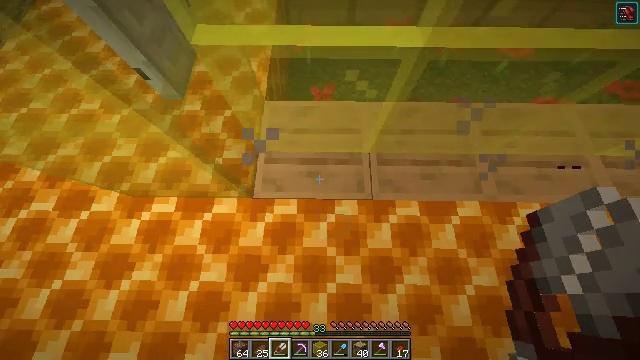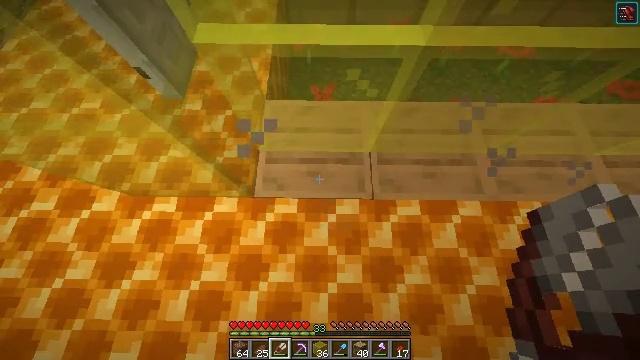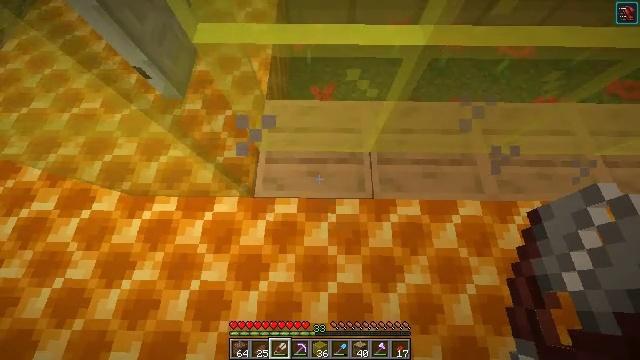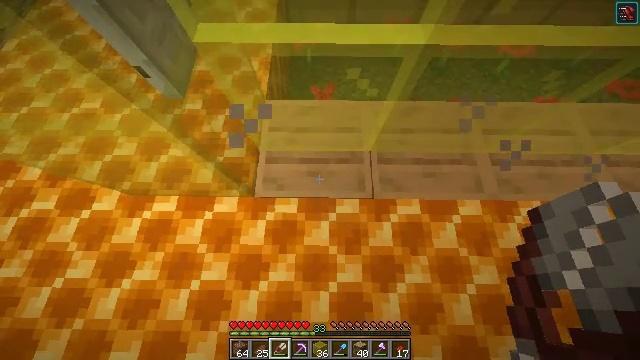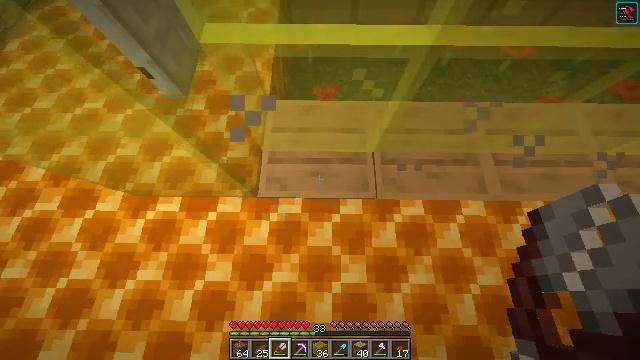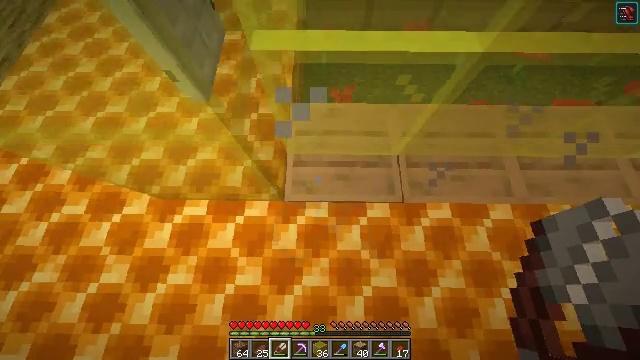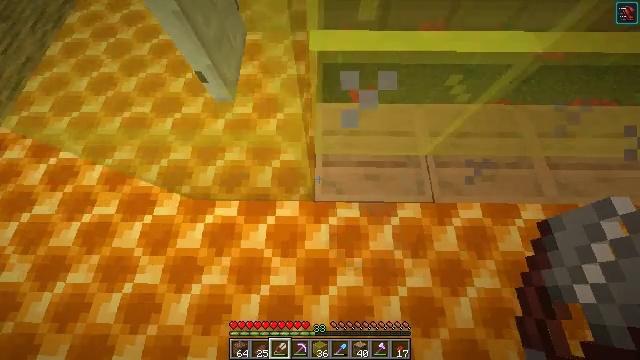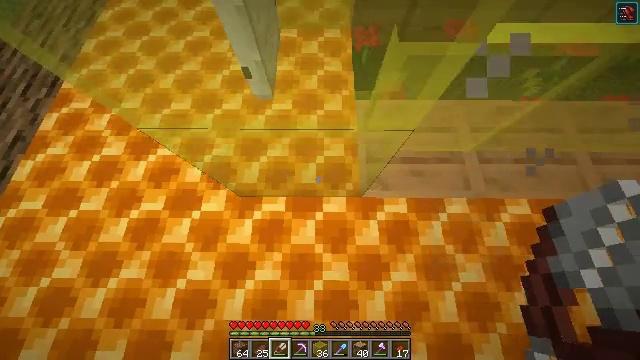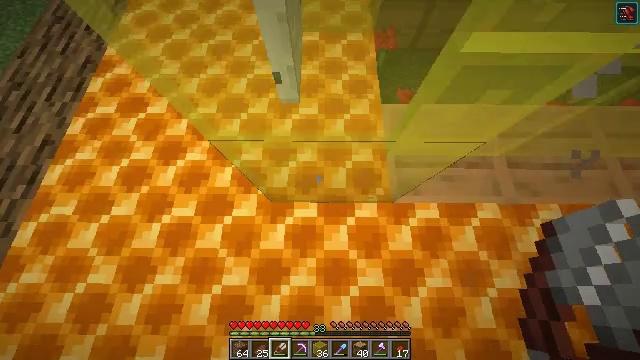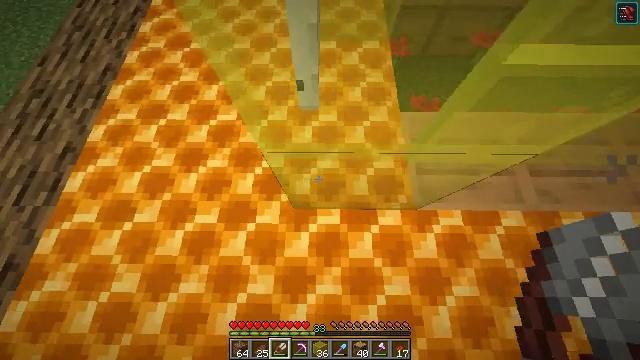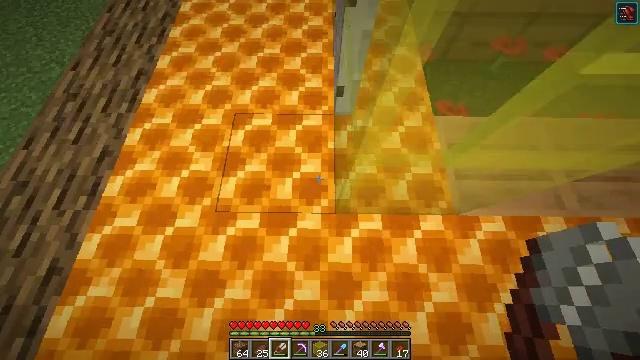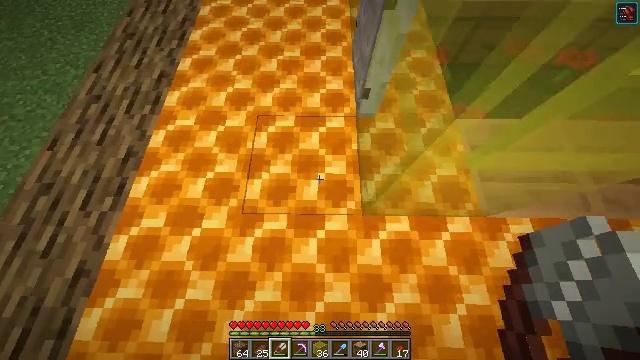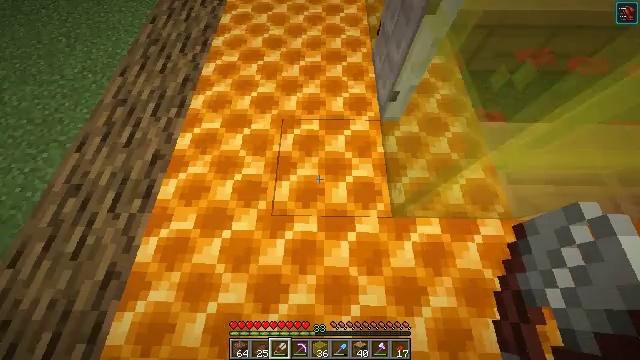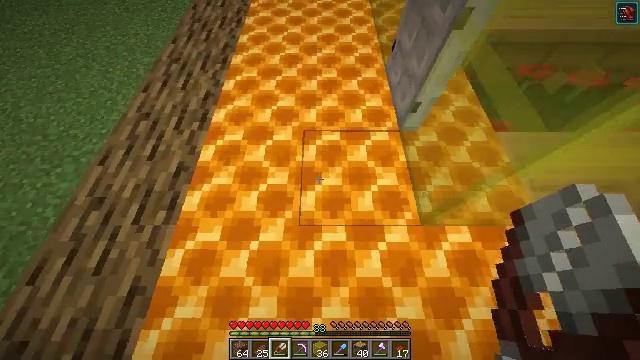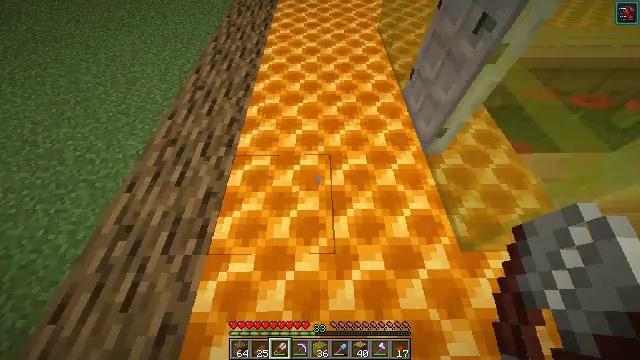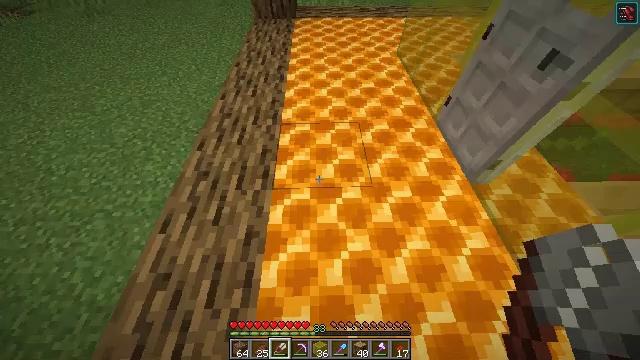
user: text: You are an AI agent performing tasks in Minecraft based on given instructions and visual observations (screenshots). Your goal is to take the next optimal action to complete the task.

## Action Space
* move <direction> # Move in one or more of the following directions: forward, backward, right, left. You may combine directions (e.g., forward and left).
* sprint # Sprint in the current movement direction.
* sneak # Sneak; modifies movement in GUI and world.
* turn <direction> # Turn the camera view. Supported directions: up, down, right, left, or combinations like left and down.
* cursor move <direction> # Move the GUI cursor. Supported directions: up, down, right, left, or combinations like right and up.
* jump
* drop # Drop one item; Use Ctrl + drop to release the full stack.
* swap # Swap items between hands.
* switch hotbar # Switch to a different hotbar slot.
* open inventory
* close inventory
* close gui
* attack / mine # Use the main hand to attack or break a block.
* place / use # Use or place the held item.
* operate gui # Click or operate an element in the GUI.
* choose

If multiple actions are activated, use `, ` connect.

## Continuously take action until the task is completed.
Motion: motion action
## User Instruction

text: Combine 4 honeycombs to form a honeycomb block.
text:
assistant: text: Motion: attack / mine
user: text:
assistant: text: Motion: attack / mine
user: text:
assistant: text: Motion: attack / mine
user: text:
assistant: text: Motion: move left, attack / mine
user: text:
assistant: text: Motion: move left, attack / mine
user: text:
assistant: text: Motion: move left, attack / mine
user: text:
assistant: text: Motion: move left, attack / mine
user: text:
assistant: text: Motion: move left, attack / mine
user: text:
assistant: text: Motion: move left, turn up, attack / mine
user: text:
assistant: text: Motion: move left, attack / mine
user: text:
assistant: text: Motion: move left, attack / mine
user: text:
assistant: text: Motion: move left, turn up, attack / mine
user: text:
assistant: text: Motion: move left, turn up, attack / mine
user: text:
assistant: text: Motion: move forward and move left, turn up, attack / mine
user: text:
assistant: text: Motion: move forward and move left, turn up, attack / mine
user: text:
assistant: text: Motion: move forward and move left, turn right and up, attack / mine
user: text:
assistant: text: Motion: move forward, turn right and up, attack / mine
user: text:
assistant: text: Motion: move forward, turn right and up, attack / mine
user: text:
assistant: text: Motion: move forward, turn right and up, attack / mine
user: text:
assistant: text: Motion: move forward, turn right, attack / mine
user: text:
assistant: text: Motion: move forward, turn right, attack / mine
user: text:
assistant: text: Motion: move forward, turn right, attack / mine
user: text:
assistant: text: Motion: move forward, turn right, attack / mine
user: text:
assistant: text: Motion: move forward and move left, turn right, attack / mine
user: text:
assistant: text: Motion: move forward and move left, turn right, attack / mine
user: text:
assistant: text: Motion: move forward and move left, turn right, attack / mine
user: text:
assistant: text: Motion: move forward and move left, attack / mine
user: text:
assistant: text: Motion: move forward and move left, turn right, attack / mine
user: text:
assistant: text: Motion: move forward and move left, turn right, attack / mine
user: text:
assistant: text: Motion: move forward and move left, attack / mine